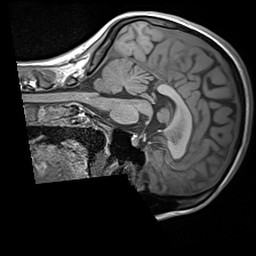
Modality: T1w
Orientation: sagittal
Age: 23
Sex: female
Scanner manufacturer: siemens
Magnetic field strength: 3 T
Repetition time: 1.6 s
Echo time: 0.00236 s